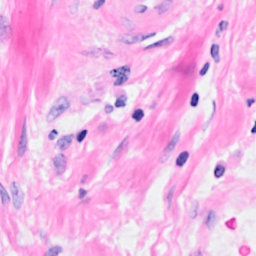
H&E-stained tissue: Breast